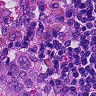
Metastatic tissue present: yes